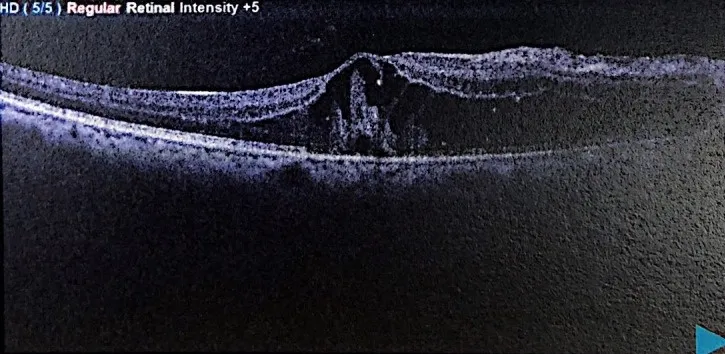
Right OCT: bilateral foveal serous detachment with CME and macular retinoschisis.
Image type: ophthalmic_imaging (oct)